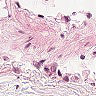
Metastatic tissue present: no